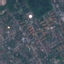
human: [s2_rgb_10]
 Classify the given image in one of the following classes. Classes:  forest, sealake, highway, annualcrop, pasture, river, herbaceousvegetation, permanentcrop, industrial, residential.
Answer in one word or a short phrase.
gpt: Residential